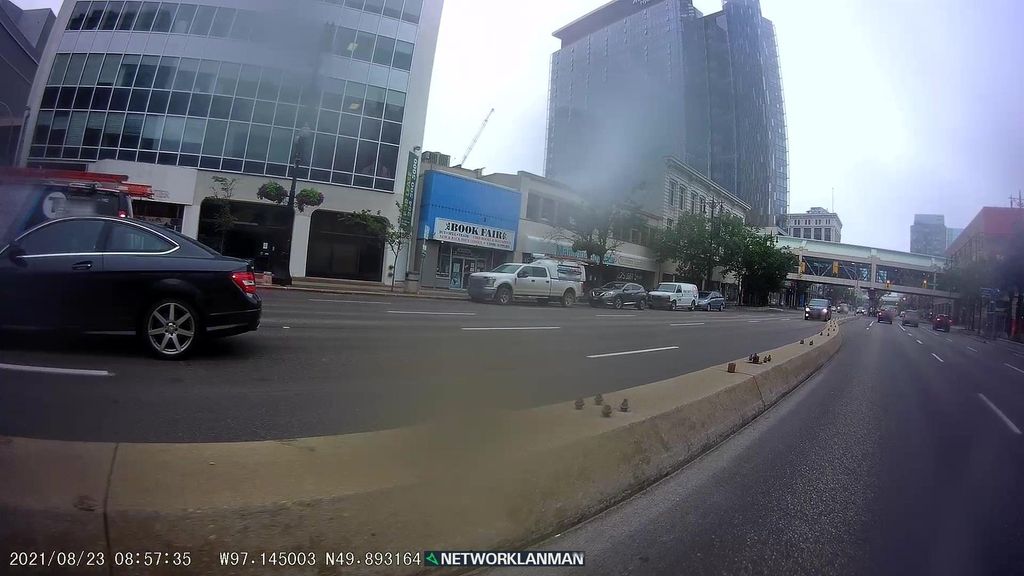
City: winnipeg